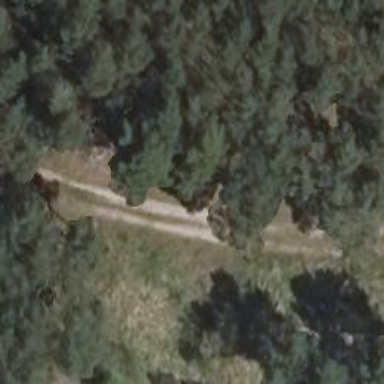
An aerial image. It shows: Sandy track road.